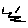
Label: zigzag